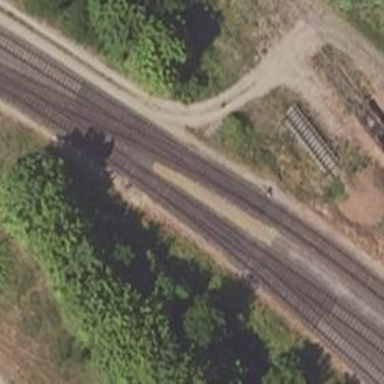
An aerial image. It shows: Railway switch.